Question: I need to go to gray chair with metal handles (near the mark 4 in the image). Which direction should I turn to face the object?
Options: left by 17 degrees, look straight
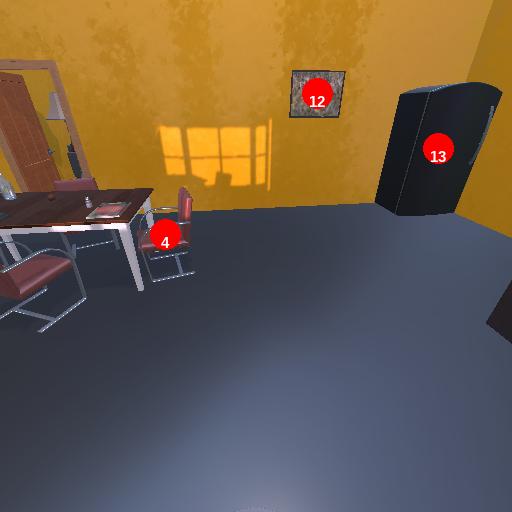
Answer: left by 17 degrees